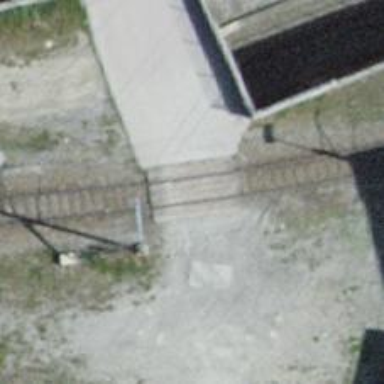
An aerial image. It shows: Level crossing along the railway.